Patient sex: F
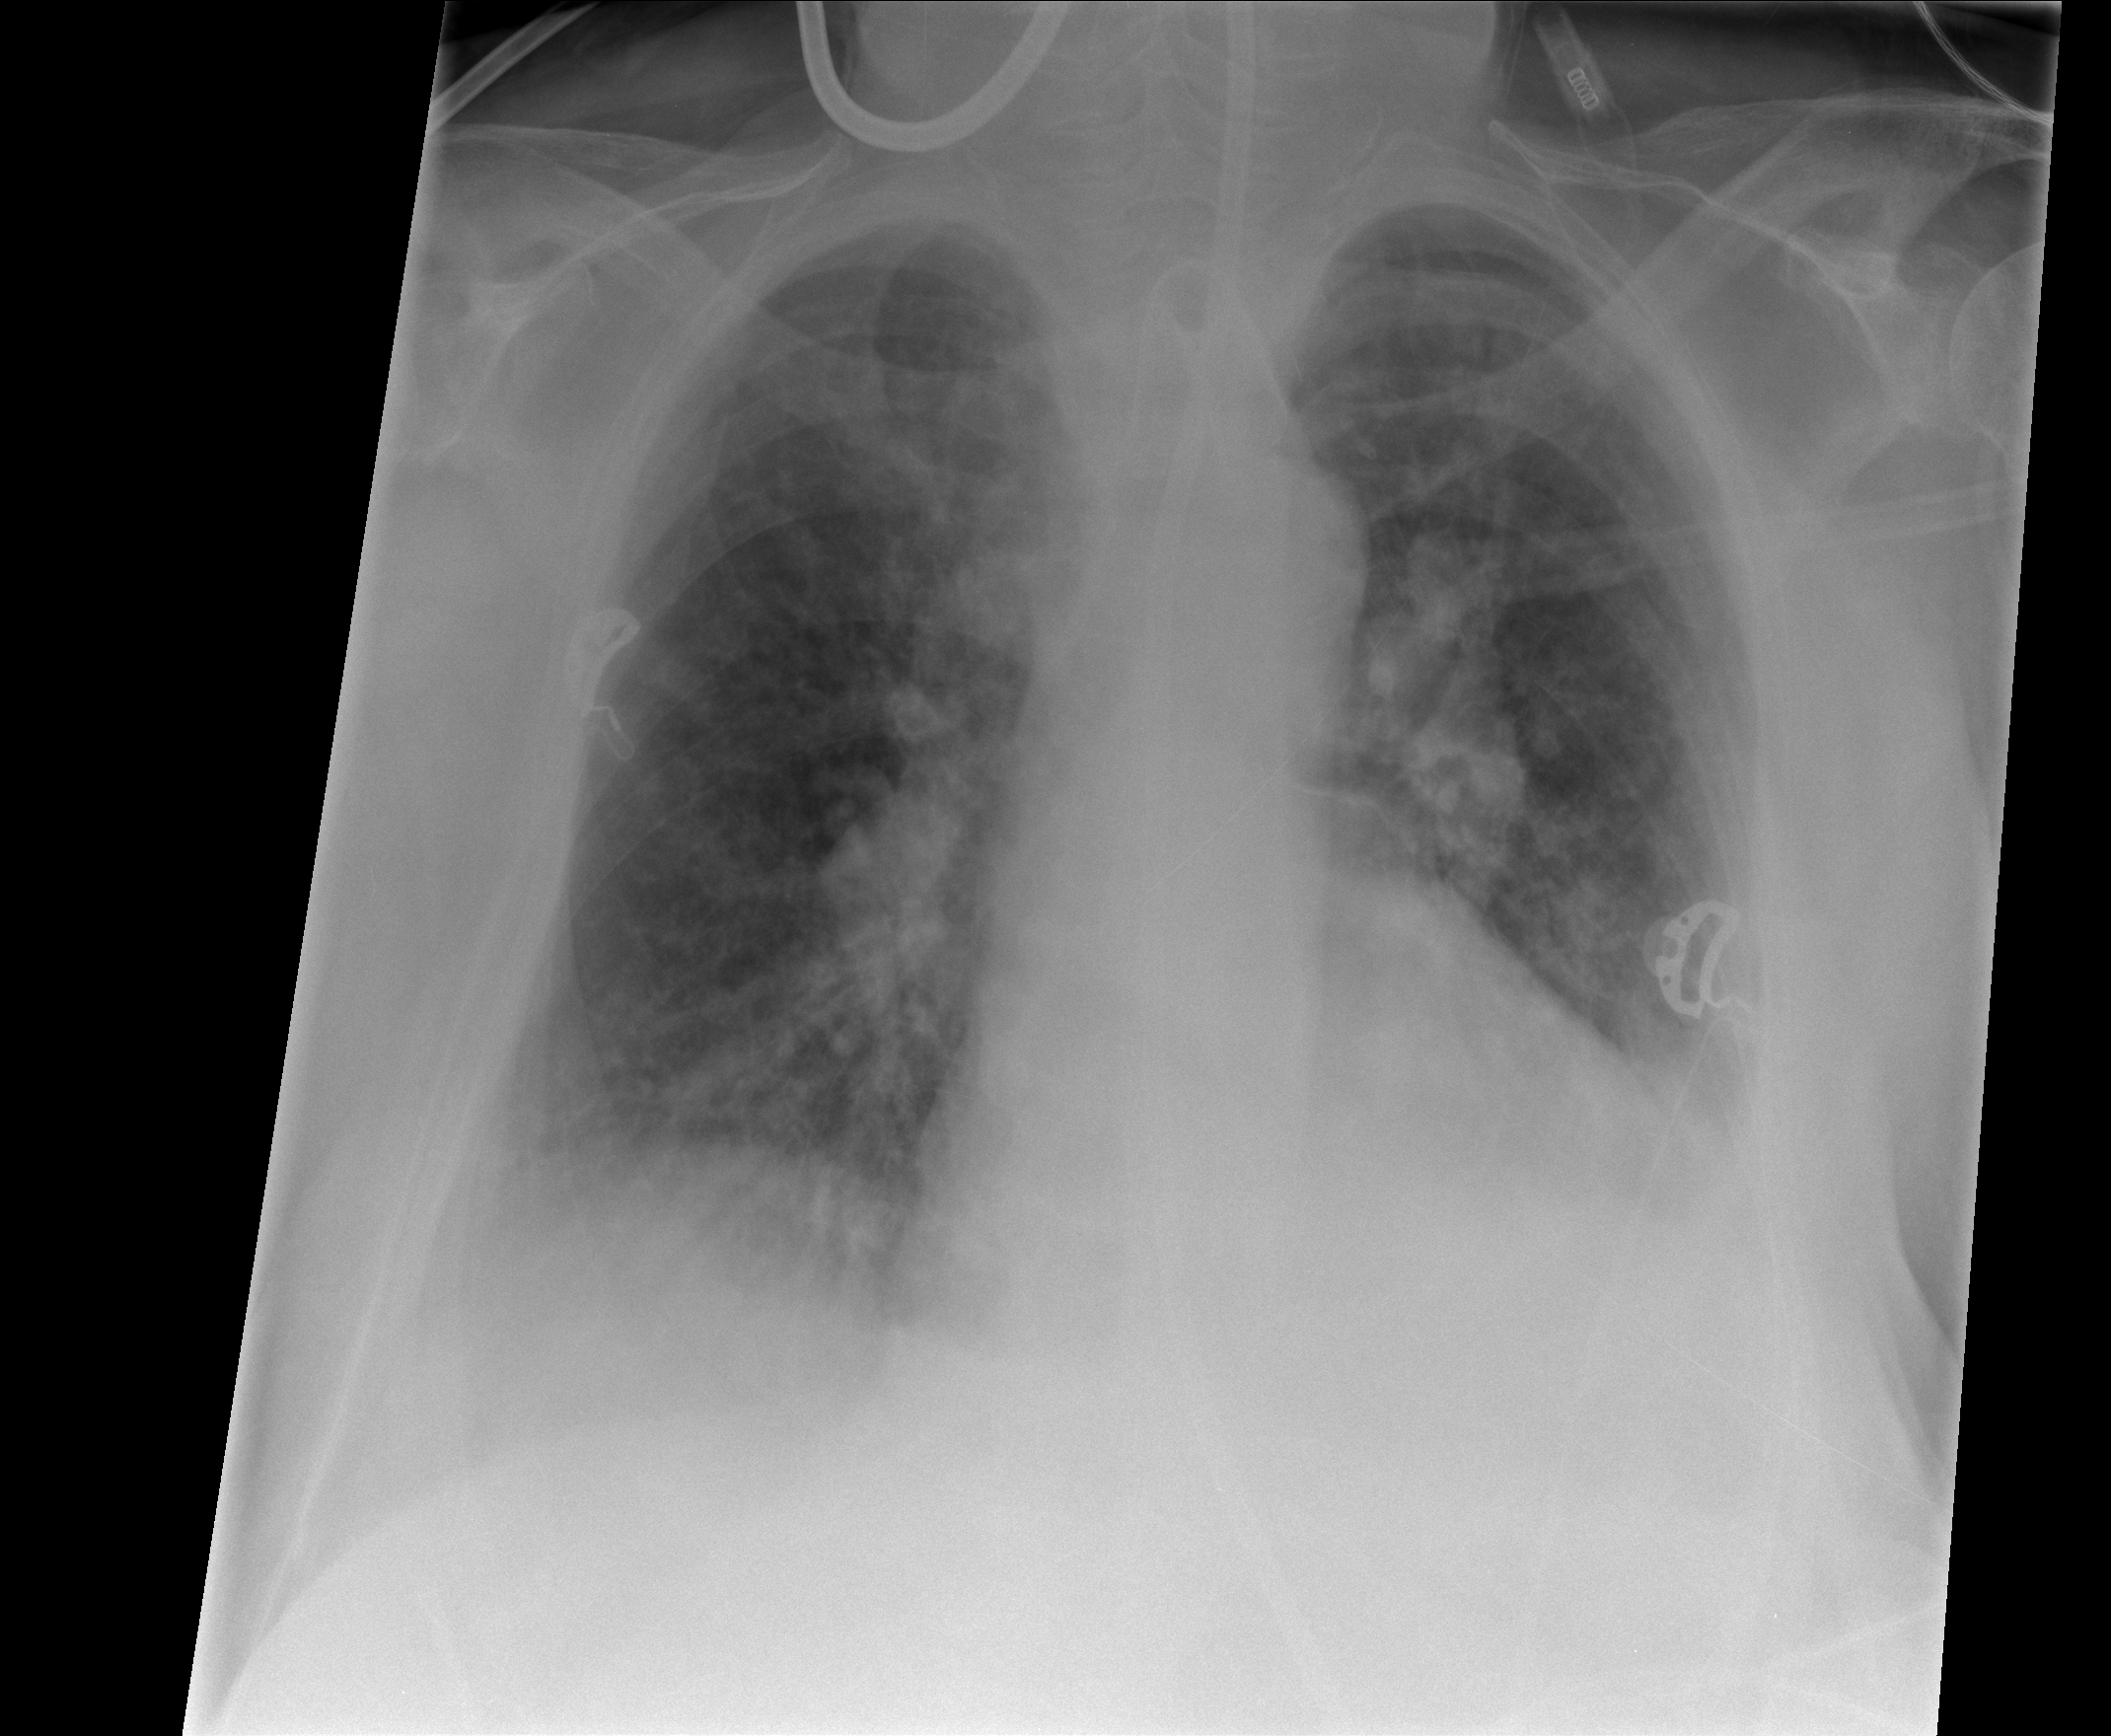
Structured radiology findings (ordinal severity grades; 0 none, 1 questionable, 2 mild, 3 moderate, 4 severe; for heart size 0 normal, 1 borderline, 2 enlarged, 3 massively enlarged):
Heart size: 2
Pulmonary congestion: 3
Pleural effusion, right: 1
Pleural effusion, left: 2
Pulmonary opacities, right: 2
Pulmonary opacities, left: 2
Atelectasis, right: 2
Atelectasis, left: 2